Field crop: maize
Growth stage: 2
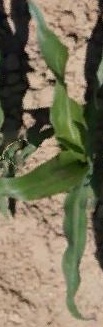
Species: maize